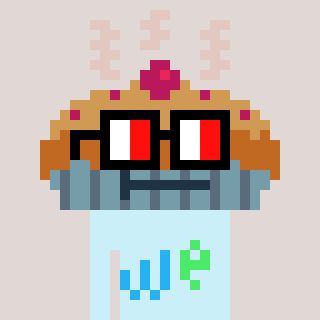
a pixel art character with square glasses with black frames and red eyes, a pie-shaped head and a cold-colored body on a warm background